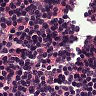
Metastatic tissue present: no